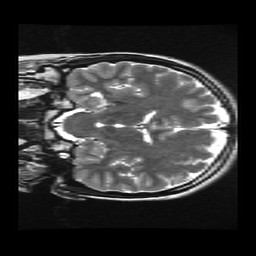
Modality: T2w
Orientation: coronal
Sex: female
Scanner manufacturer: ge
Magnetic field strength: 3 T
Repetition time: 5 s
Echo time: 0.1017 s